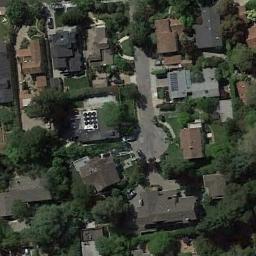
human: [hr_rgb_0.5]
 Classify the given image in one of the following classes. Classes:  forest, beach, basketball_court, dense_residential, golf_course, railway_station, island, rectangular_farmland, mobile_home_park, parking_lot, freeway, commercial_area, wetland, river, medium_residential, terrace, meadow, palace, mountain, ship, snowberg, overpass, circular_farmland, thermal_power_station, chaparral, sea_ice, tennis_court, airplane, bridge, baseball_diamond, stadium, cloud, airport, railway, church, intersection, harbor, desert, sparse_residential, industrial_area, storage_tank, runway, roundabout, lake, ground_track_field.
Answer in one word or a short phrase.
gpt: medium_residential